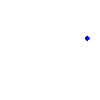
Particle: pion